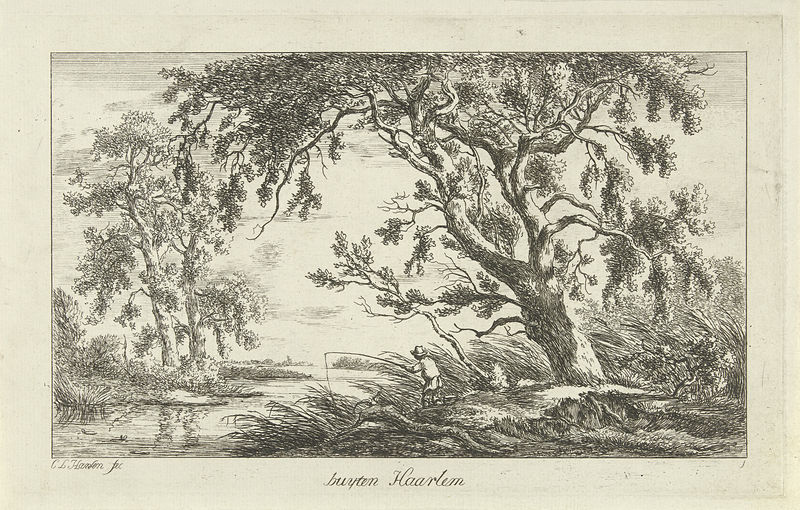
Titel: Visser in een rivierlandschap
Künstler: Carel Lodewijk Hansen
Standort: Amsterdam
Institution: Rijksmuseum
Schlagwörter: baum, blätter, mann, wasser, see, äste, hut, ast, natur, wind, blatt, enten, fisch, angler, angeln, haarlem, buytem